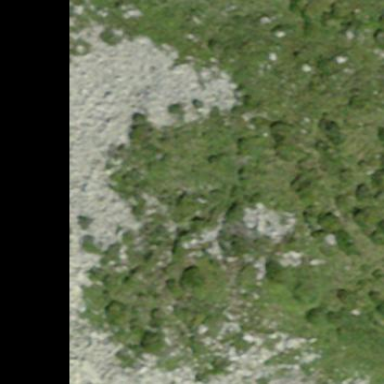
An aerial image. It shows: Natural scree.